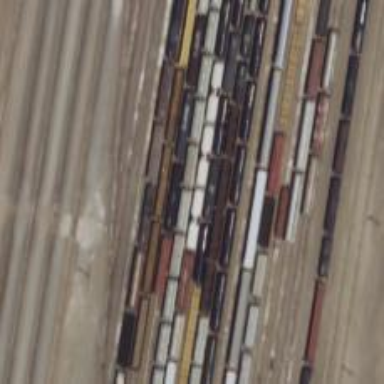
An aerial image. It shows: Railway yard used for servicing trains.